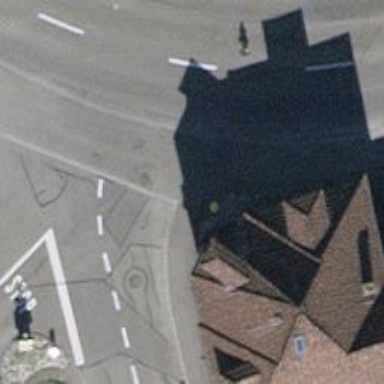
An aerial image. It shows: Post box.